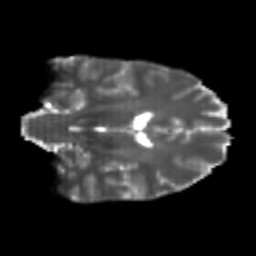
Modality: T2w
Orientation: coronal
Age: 24
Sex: male
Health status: healthy
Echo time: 0.074 s